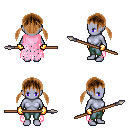
a pixel art fantasy rpg character, female body template, dark elf, purple skin, pink tattered cape, teal pants, brown twin-tailed hairstyle, gold gloves, spear, four views (front, back, left, right), 2x2 character sprite sheet, small pixel art, hard edges, no anti-aliasing